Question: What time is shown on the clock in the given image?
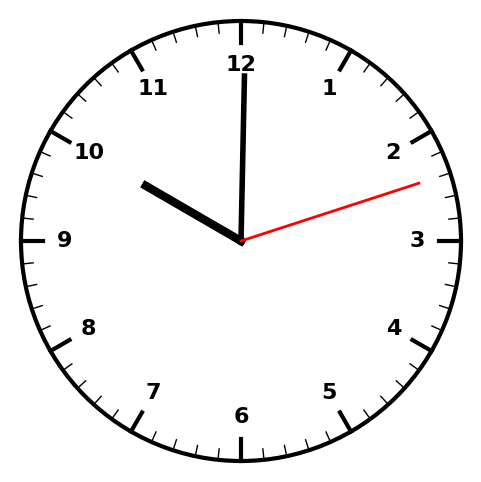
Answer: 10:00:12